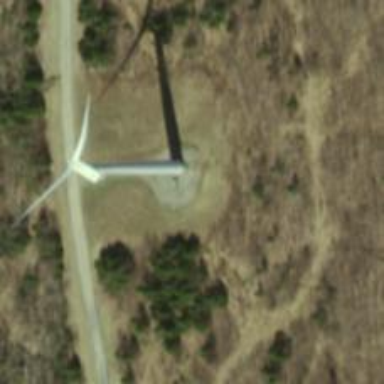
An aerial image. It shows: Wind generator using wind turbines of horizontal axis.